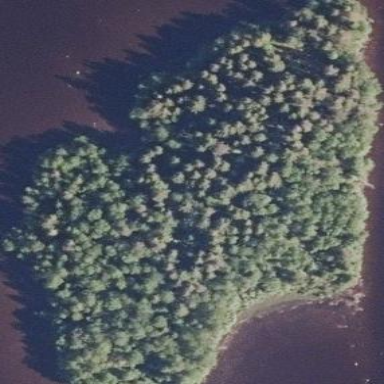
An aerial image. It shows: Islet surrounded by woodland.